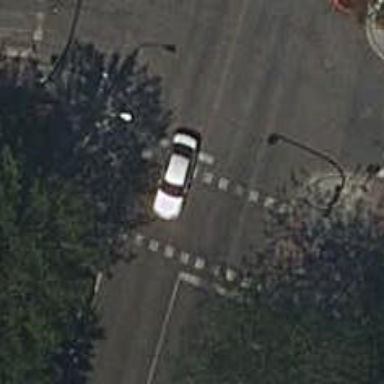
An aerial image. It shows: Road crossing with traffic signals.